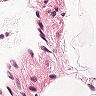
Metastatic tissue present: no